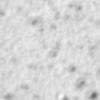
Label: no_change